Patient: sex F, age 72
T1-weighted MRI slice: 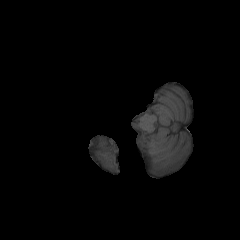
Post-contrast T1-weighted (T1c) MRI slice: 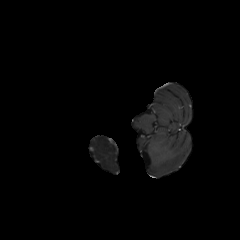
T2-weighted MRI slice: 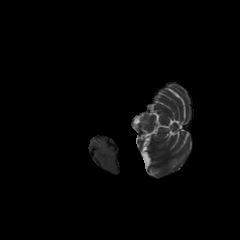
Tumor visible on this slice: no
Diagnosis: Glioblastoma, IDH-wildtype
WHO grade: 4